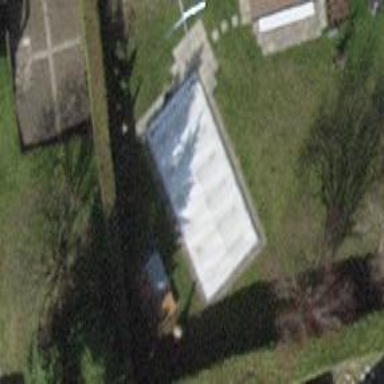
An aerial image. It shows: Swimming pool located in leisure land.